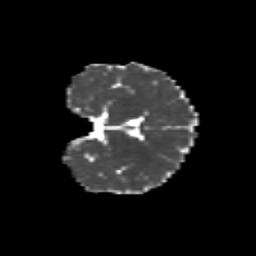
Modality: MD
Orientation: coronal
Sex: male
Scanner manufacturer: siemens
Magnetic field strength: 3 T
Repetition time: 5 s
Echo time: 0.071 s